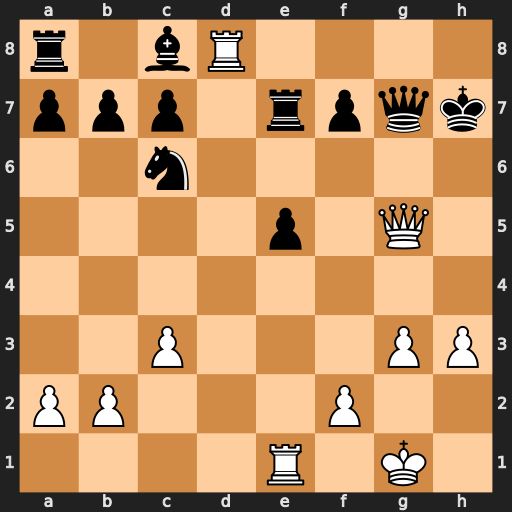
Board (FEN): r1bR4/ppp1rpqk/2n5/4p1Q1/8/2P3PP/PP3P2/4R1K1
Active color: w
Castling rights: -
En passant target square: -
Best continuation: Qh5+ Qh6 Rh8+ Kxh8 Qxh6+